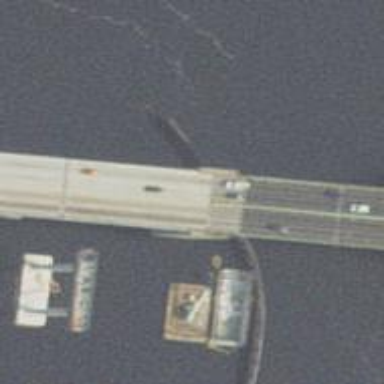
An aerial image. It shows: Bascule bridge on motorway.